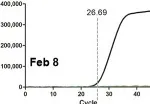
RT-qPCR of SARS-CoV-2 nucleic acid with patient throat swab and sputum specimens on Feb 8.
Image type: pathology (immunostaining)